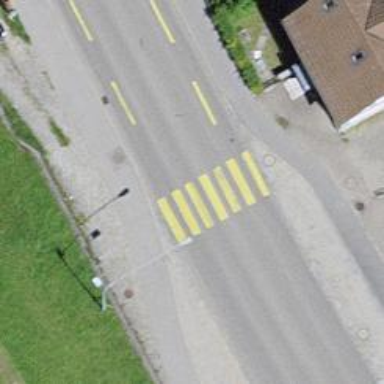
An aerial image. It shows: Uncontrolled crossing on the road.